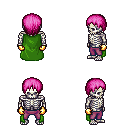
a pixel art fantasy rpg character, male body template, skeleton, green cape, magenta pants, pink plain hairstyle, gold gloves, four views (front, back, left, right), 2x2 character sprite sheet, small pixel art, hard edges, no anti-aliasing